Question: Correct image
<URL>

Tables are not merged in the table.
Normal tables are well merged.
I wonder what the cause is.
'''
public static void main(String[] args) {
try {
XWPFDocument doc = new XWPFDocument();
// create main table
XWPFTable table = doc.createTable();
// create rows and cells
XWPFTableRow row = table.getRow(0);
row.getCell(0).setText("Main table A1");
row.addNewTableCell().setText("Main table B1");
row.addNewTableCell().setText("Main table C1");
row = table.createRow();
row.setHeight(2000);
row.getCell(0).setText("Main table A2");
row.getCell(1).setText("Main table B2");
row.getCell(2).setText("Main table C2");
row = table.createRow();
row.setHeight(2000);
row.getCell(0).setText("Main table d2");
row.getCell(1).setText("Main table d2");
row.getCell(2).setText("Main table d2");
// 1
row = table.getRow(0);
XWPFTableCell cell = row.getTableCells().get(0);
XWPFParagraph paragraph = cell.addParagraph();
// 2
org.apache.xmlbeans.XmlCursor cursor = paragraph.getCTP().newCursor();
XWPFTable innerTable = cell.insertNewTbl(cursor);
// 3
innerTable.setTopBorder(XWPFTable.XWPFBorderType.SINGLE, 4, 0, "000000");
innerTable.setRightBorder(XWPFTable.XWPFBorderType.SINGLE, 4, 0, "000000");
innerTable.setBottomBorder(XWPFTable.XWPFBorderType.SINGLE, 4, 0, "000000");
innerTable.setLeftBorder(XWPFTable.XWPFBorderType.SINGLE, 4, 0, "000000");
innerTable.setInsideHBorder(XWPFTable.XWPFBorderType.SINGLE, 4, 0, "000000");
innerTable.setInsideVBorder(XWPFTable.XWPFBorderType.SINGLE, 4, 0, "000000");
// 4
XWPFTableRow rowInInnerTable = innerTable.createRow();
rowInInnerTable.setHeight(1000);
XWPFTableCell cellInInnerTable = rowInInnerTable.createCell();
cellInInnerTable.setColor("FF00FF");
rowInInnerTable.getCell(0).setWidth("700");
rowInInnerTable.getCell(0).setVerticalAlignment(XWPFVertAlign.CENTER);
XWPFParagraph p5 = rowInInnerTable.getCell(0).getParagraphs().get(0);
p5.setAlignment(ParagraphAlignment.CENTER);
XWPFRun r5 = p5.createRun();
r5.setFontSize(10);
r5.setText("SUB_TAB1");
cellInInnerTable = rowInInnerTable.createCell();
rowInInnerTable.getCell(1).setWidth("300"); // ??? ??
rowInInnerTable.getCell(1).setVerticalAlignment(XWPFVertAlign.CENTER);
cellInInnerTable.setColor("FF00FF"); // ??
p5 = rowInInnerTable.getCell(1).getParagraphs().get(0);
p5.setAlignment(ParagraphAlignment.CENTER);
r5 = p5.createRun();
r5.setFontSize(10);
r5.setText("SUB_TAB3");
cellInInnerTable = rowInInnerTable.createCell();
cellInInnerTable.setColor("FF00FF"); // ??
rowInInnerTable.getCell(2).setWidth("2000"); // ??? ??
rowInInnerTable.getCell(2).setVerticalAlignment(XWPFVertAlign.CENTER);
p5 = rowInInnerTable.getCell(2).getParagraphs().get(0);
p5.setAlignment(ParagraphAlignment.CENTER);
r5 = p5.createRun();
r5.setText("SUB_TAB4");
rowInInnerTable = innerTable.createRow();
cellInInnerTable = rowInInnerTable.getCell(0);
p5 = rowInInnerTable.getCell(0).getParagraphs().get(0);
p5.setAlignment(ParagraphAlignment.CENTER);
r5 = p5.createRun();
r5.setText("AA");
cellInInnerTable = rowInInnerTable.getCell(1);
p5 = rowInInnerTable.getCell(1).getParagraphs().get(0);
p5.setAlignment(ParagraphAlignment.CENTER);
r5 = p5.createRun();
r5.setText("BB1");
cellInInnerTable = rowInInnerTable.getCell(2);
p5 = rowInInnerTable.getCell(2).getParagraphs().get(0);
p5.setAlignment(ParagraphAlignment.CENTER);
r5 = p5.createRun();
r5.setText("CC");
rowInInnerTable = innerTable.createRow();
cellInInnerTable = rowInInnerTable.getCell(0);
p5 = rowInInnerTable.getCell(0).getParagraphs().get(0);
p5.setAlignment(ParagraphAlignment.CENTER);
r5 = p5.createRun();
r5.setText("AA_2");
setColumnWidth(table, 0, 0, 4500);
setColumnWidth(table, 0, 1, 2000);
setColumnWidth(table, 0, 2, 2000);
mergeCellVertically(table, 1, 1, 2);
mergeCellVertically(innerTable, 1, 1, 2); // ????????????????????????????
// save to .docx file
try (FileOutputStream out = new FileOutputStream("c:\test\MAIN_table.docx")) {
doc.write(out);
}
} catch (IOException e) {
e.printStackTrace();
}
}
public static void setColumnWidth(XWPFTable table, int row, int col, int width) {
CTTblWidth tblWidth = CTTblWidth.Factory.newInstance();
tblWidth.setW(BigInteger.valueOf(width));
tblWidth.setType(STTblWidth.DXA);
CTTcPr tcPr = table.getRow(row).getCell(col).getCTTc().getTcPr();
if (tcPr != null) {
tcPr.setTcW(tblWidth);
} else {
tcPr = CTTcPr.Factory.newInstance();
tcPr.setTcW(tblWidth);
table.getRow(row).getCell(col).getCTTc().setTcPr(tcPr);
}
}
static void mergeCellVertically(XWPFTable table, int col, int fromRow, int toRow) {
for (int rowIndex = fromRow; rowIndex <= toRow; rowIndex++) {
XWPFTableCell cell = table.getRow(rowIndex).getCell(col);
CTVMerge vmerge = CTVMerge.Factory.newInstance();
if (rowIndex == fromRow) {
vmerge.setVal(STMerge.RESTART);
} else {
vmerge.setVal(STMerge.CONTINUE);
for (int i = cell.getParagraphs().size(); i > 0; i--) {
cell.removeParagraph(0);
}
cell.addParagraph();
}
CTTcPr tcPr = cell.getCTTc().getTcPr();
if (tcPr == null) {
tcPr = cell.getCTTc().addNewTcPr();
}
tcPr.setVMerge(vmerge);
}
}
'''
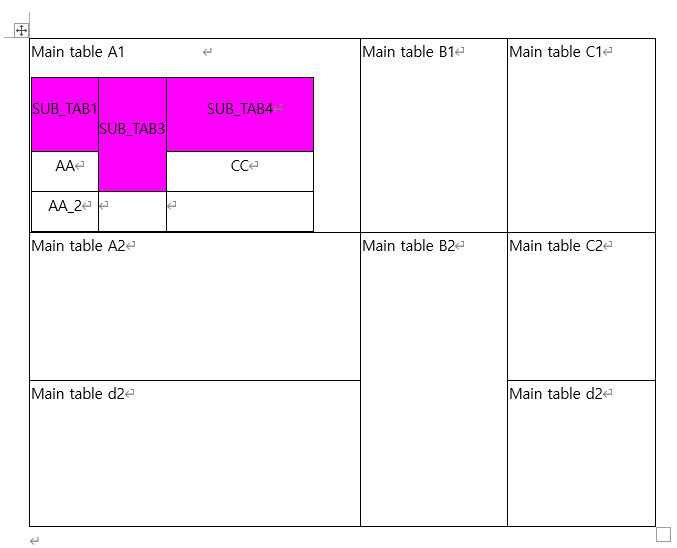
Answer: It seems as if <URL>' gets the third row then and the first row is not reachable using 'XWPFTable.getRow'.
If <URL> is used to add the rows, then 'XWPFTable.getRow' works correctly.
Complete example:
'''
import java.io.*;
import org.apache.poi.xwpf.usermodel.*;
import org.openxmlformats.schemas.wordprocessingml.x2006.main.*;
public class CreateWordTableInTable2 {
public static void main(String[] args) {
try {
XWPFDocument doc = new XWPFDocument();
// create main table
XWPFTable table = doc.createTable();
// create rows and cells
XWPFTableRow row = table.getRow(0);
row.getCell(0).setText("Main table A1");
row.addNewTableCell().setText("Main table B1");
row.addNewTableCell().setText("Main table C1");
row = table.createRow();
row.setHeight(2000);
row.getCell(0).setText("Main table A2");
row.getCell(1).setText("Main table B2");
row.getCell(2).setText("Main table C2");
row = table.createRow();
row.setHeight(2000);
row.getCell(0).setText("Main table d2");
row.getCell(1).setText("Main table d2");
row.getCell(2).setText("Main table d2");
// 1
row = table.getRow(0);
XWPFTableCell cell = row.getTableCells().get(0);
XWPFParagraph paragraph = cell.addParagraph();
// 2
org.apache.xmlbeans.XmlCursor cursor = paragraph.getCTP().newCursor();
XWPFTable innerTable = cell.insertNewTbl(cursor);
// 3
innerTable.setTopBorder(XWPFTable.XWPFBorderType.SINGLE, 4, 0, "000000");
innerTable.setRightBorder(XWPFTable.XWPFBorderType.SINGLE, 4, 0, "000000");
innerTable.setBottomBorder(XWPFTable.XWPFBorderType.SINGLE, 4, 0, "000000");
innerTable.setLeftBorder(XWPFTable.XWPFBorderType.SINGLE, 4, 0, "000000");
innerTable.setInsideHBorder(XWPFTable.XWPFBorderType.SINGLE, 4, 0, "000000");
innerTable.setInsideVBorder(XWPFTable.XWPFBorderType.SINGLE, 4, 0, "000000");
// 4
//XWPFTableRow rowInInnerTable = innerTable.createRow();
XWPFTableRow rowInInnerTable = innerTable.insertNewTableRow(0);
rowInInnerTable.setHeight(1000);
XWPFTableCell cellInInnerTable = rowInInnerTable.createCell();
cellInInnerTable.setColor("FF00FF");
rowInInnerTable.getCell(0).setWidth("700");
rowInInnerTable.getCell(0).setVerticalAlignment(XWPFTableCell.XWPFVertAlign.CENTER);
XWPFParagraph p5 = rowInInnerTable.getCell(0).getParagraphs().get(0);
p5.setAlignment(ParagraphAlignment.CENTER);
XWPFRun r5 = p5.createRun();
r5.setFontSize(10);
r5.setText("SUB_TAB1");
cellInInnerTable = rowInInnerTable.createCell();
rowInInnerTable.getCell(1).setWidth("300"); // ??? ??
rowInInnerTable.getCell(1).setVerticalAlignment(XWPFTableCell.XWPFVertAlign.CENTER);
cellInInnerTable.setColor("FF00FF"); // ??
p5 = rowInInnerTable.getCell(1).getParagraphs().get(0);
p5.setAlignment(ParagraphAlignment.CENTER);
r5 = p5.createRun();
r5.setFontSize(10);
r5.setText("SUB_TAB3");
cellInInnerTable = rowInInnerTable.createCell();
cellInInnerTable.setColor("FF00FF"); // ??
rowInInnerTable.getCell(2).setWidth("2000"); // ??? ??
rowInInnerTable.getCell(2).setVerticalAlignment(XWPFTableCell.XWPFVertAlign.CENTER);
p5 = rowInInnerTable.getCell(2).getParagraphs().get(0);
p5.setAlignment(ParagraphAlignment.CENTER);
r5 = p5.createRun();
r5.setText("SUB_TAB4");
//rowInInnerTable = innerTable.createRow();
//cellInInnerTable = rowInInnerTable.getCell(0);
rowInInnerTable = innerTable.insertNewTableRow(1);
cellInInnerTable = rowInInnerTable.createCell();
p5 = rowInInnerTable.getCell(0).getParagraphs().get(0);
p5.setAlignment(ParagraphAlignment.CENTER);
r5 = p5.createRun();
r5.setText("AA");
//cellInInnerTable = rowInInnerTable.getCell(1);
cellInInnerTable = rowInInnerTable.createCell();
p5 = rowInInnerTable.getCell(1).getParagraphs().get(0);
p5.setAlignment(ParagraphAlignment.CENTER);
r5 = p5.createRun();
r5.setText("BB1");
//cellInInnerTable = rowInInnerTable.getCell(2);
cellInInnerTable = rowInInnerTable.createCell();
p5 = rowInInnerTable.getCell(2).getParagraphs().get(0);
p5.setAlignment(ParagraphAlignment.CENTER);
r5 = p5.createRun();
r5.setText("CC");
//rowInInnerTable = innerTable.createRow();
//cellInInnerTable = rowInInnerTable.getCell(0);
rowInInnerTable = innerTable.insertNewTableRow(2);
cellInInnerTable = rowInInnerTable.createCell();
p5 = rowInInnerTable.getCell(0).getParagraphs().get(0);
p5.setAlignment(ParagraphAlignment.CENTER);
r5 = p5.createRun();
r5.setText("AA_2");
//cellInInnerTable = rowInInnerTable.getCell(1);
cellInInnerTable = rowInInnerTable.createCell();
//cellInInnerTable = rowInInnerTable.getCell(2);
cellInInnerTable = rowInInnerTable.createCell();
setColumnWidth(table, 0, 0, 4500);
setColumnWidth(table, 0, 1, 2000);
setColumnWidth(table, 0, 2, 2000);
mergeCellVertically(table, 1, 1, 2);
mergeCellVertically(innerTable, 1, 1, 2); // ????????????????????????????
// save to .docx file
try (FileOutputStream out = new FileOutputStream("./MAIN_table.docx")) {
doc.write(out);
}
} catch (IOException e) {
e.printStackTrace();
}
}
public static void setColumnWidth(XWPFTable table, int row, int col, int width) {
CTTblWidth tblWidth = CTTblWidth.Factory.newInstance();
tblWidth.setW(java.math.BigInteger.valueOf(width));
tblWidth.setType(STTblWidth.DXA);
CTTcPr tcPr = table.getRow(row).getCell(col).getCTTc().getTcPr();
if (tcPr != null) {
tcPr.setTcW(tblWidth);
} else {
tcPr = CTTcPr.Factory.newInstance();
tcPr.setTcW(tblWidth);
table.getRow(row).getCell(col).getCTTc().setTcPr(tcPr);
}
}
static void mergeCellVertically(XWPFTable table, int col, int fromRow, int toRow) {
for (int rowIndex = fromRow; rowIndex <= toRow; rowIndex++) {
XWPFTableCell cell = table.getRow(rowIndex).getCell(col);
//System.out.println(cell.getTableRow().getCtRow()); // wrong row in inner table when XWPFTable.createRow was used
CTVMerge vmerge = CTVMerge.Factory.newInstance();
if (rowIndex == fromRow) {
vmerge.setVal(STMerge.RESTART);
} else {
vmerge.setVal(STMerge.CONTINUE);
for (int i = cell.getParagraphs().size(); i > 0; i--) {
cell.removeParagraph(0);
}
cell.addParagraph();
}
CTTcPr tcPr = cell.getCTTc().getTcPr();
if (tcPr == null) {
tcPr = cell.getCTTc().addNewTcPr();
}
tcPr.setVMerge(vmerge);
}
}
}
'''
Result:
<URL>
If it comes to the question why this happens, then my suspicion is that <URL> is the guilty. This is the main differnce between 'XWPFTable.createRow' and 'XWPFTable.insertNewTableRow'. The first tries filling the new added row with as much cells as columns are in the table already. The second does not and adds an empty row.
Me never understood that behavior of 'XWPFTable.createRow'. Why should it be necessary to fill the new added row with as much cells as columns are in the table already? Why not simply let the programmer add cells to the row?